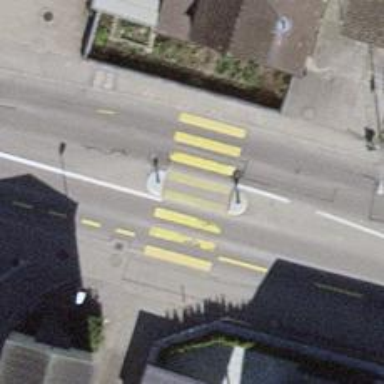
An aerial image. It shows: Uncontrolled road crossing with markings.